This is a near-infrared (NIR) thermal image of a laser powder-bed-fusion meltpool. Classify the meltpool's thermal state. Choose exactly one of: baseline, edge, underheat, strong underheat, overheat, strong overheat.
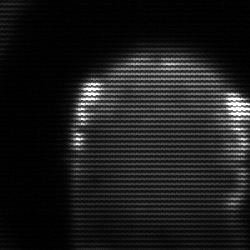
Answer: edge